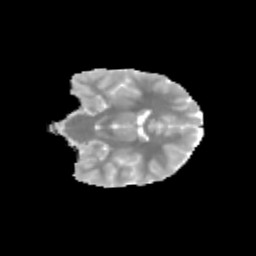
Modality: MD
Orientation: coronal
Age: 13
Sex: female
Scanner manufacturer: siemens
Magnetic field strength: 3 T
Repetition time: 3.8 s
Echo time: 0.07 s